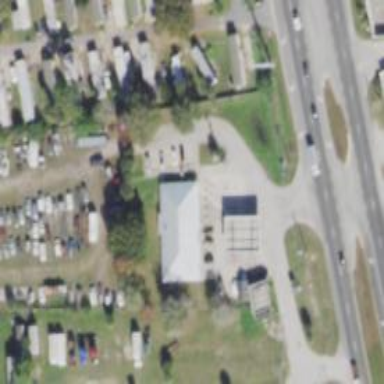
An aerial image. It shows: Convenience shop.